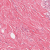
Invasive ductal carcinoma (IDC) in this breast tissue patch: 1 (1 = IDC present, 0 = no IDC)